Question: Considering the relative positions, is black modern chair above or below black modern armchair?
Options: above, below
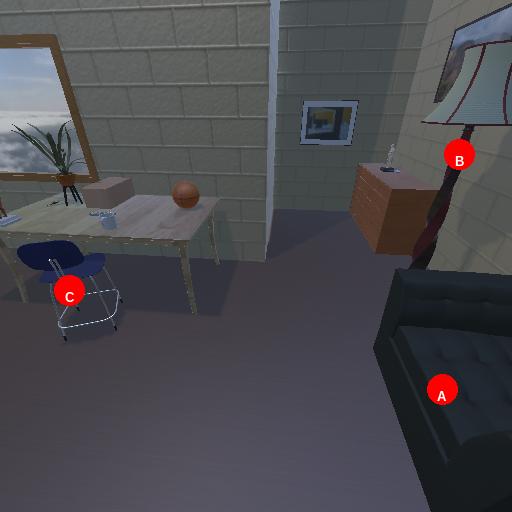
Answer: above